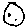
Label: moon